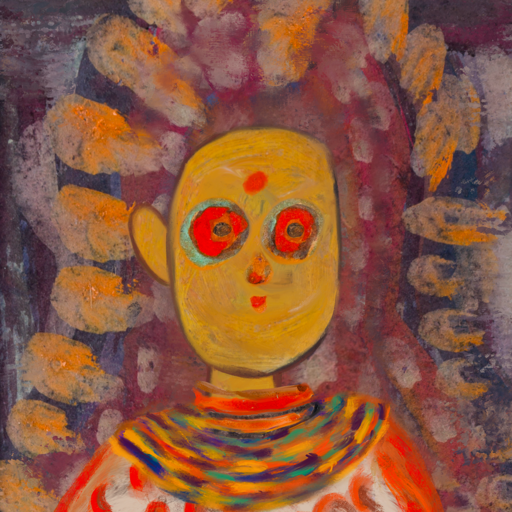
Background: Doll, Head And Neck Front: After_Raid, Face Front: Sisters, Bust: Rupkatha, Hair Front: Blank, Head Accessory: Blank, Second Necklace: An_Impression_2, Necklace: Experience, Baby: Blank